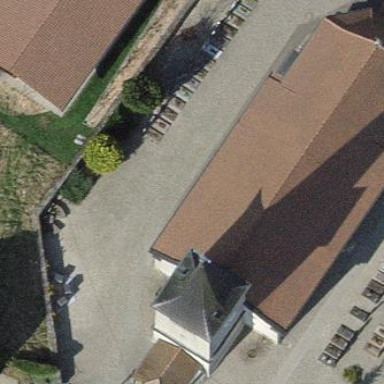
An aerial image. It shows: Church which is place of worship.